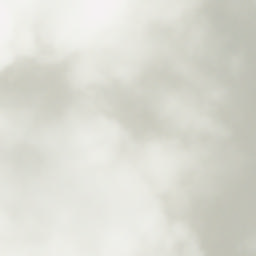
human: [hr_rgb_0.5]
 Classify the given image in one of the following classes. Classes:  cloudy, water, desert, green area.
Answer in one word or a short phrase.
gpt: cloudy